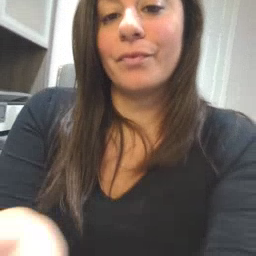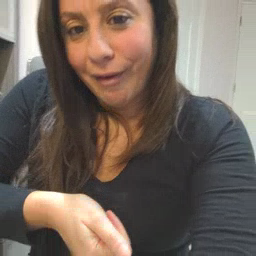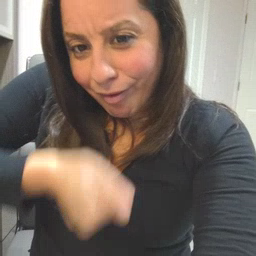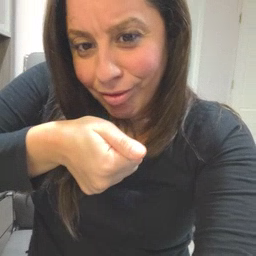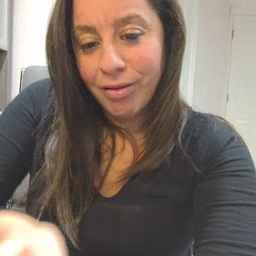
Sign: hide